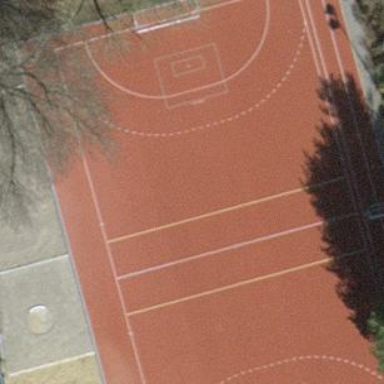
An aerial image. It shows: Volleyball court on pitch meant for leisure land.